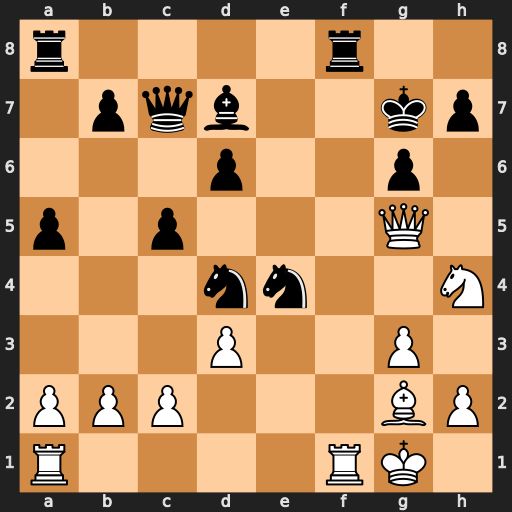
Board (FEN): r4r2/1pqb2kp/3p2p1/p1p3Q1/3nn2N/3P2P1/PPP3BP/R4RK1
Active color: w
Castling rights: -
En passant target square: -
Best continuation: Qe7+ Kg8 Bxe4 Ne2+ Kh1